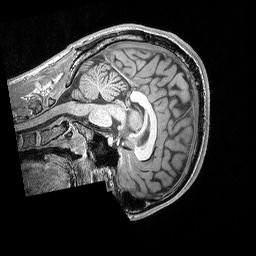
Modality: T1w
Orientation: sagittal
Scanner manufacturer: siemens
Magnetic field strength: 3 T
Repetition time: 2.3 s
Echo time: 0.00298 s